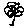
Label: flower